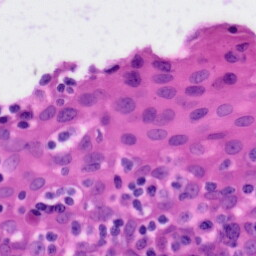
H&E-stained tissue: Tonsil